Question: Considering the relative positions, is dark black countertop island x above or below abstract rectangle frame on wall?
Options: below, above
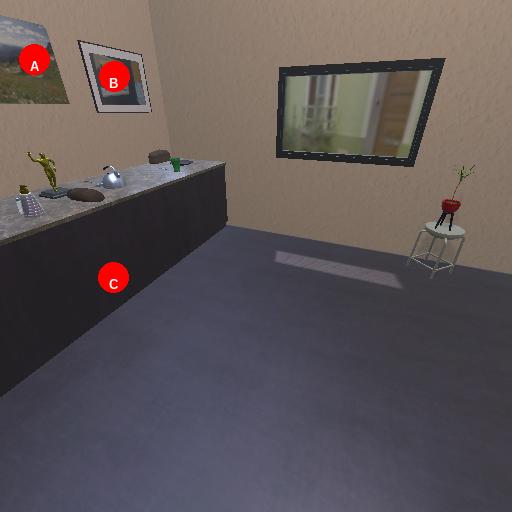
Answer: below